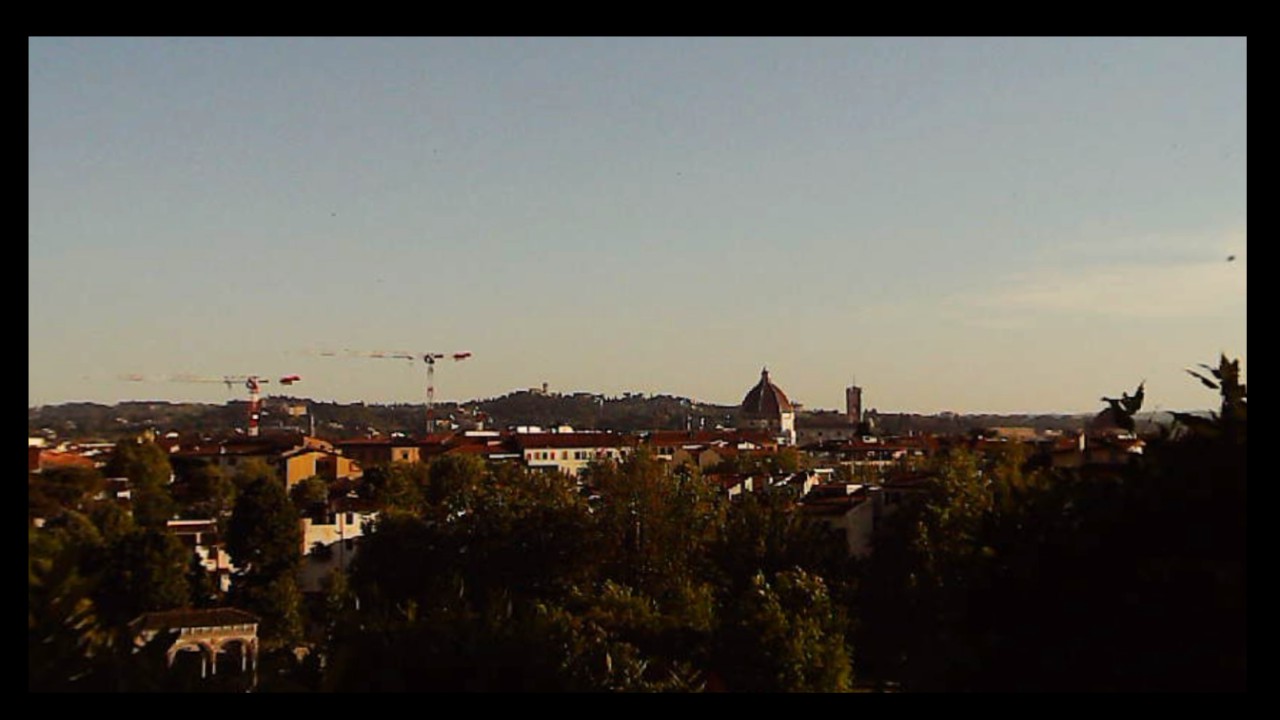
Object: Betafpv air75